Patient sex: M
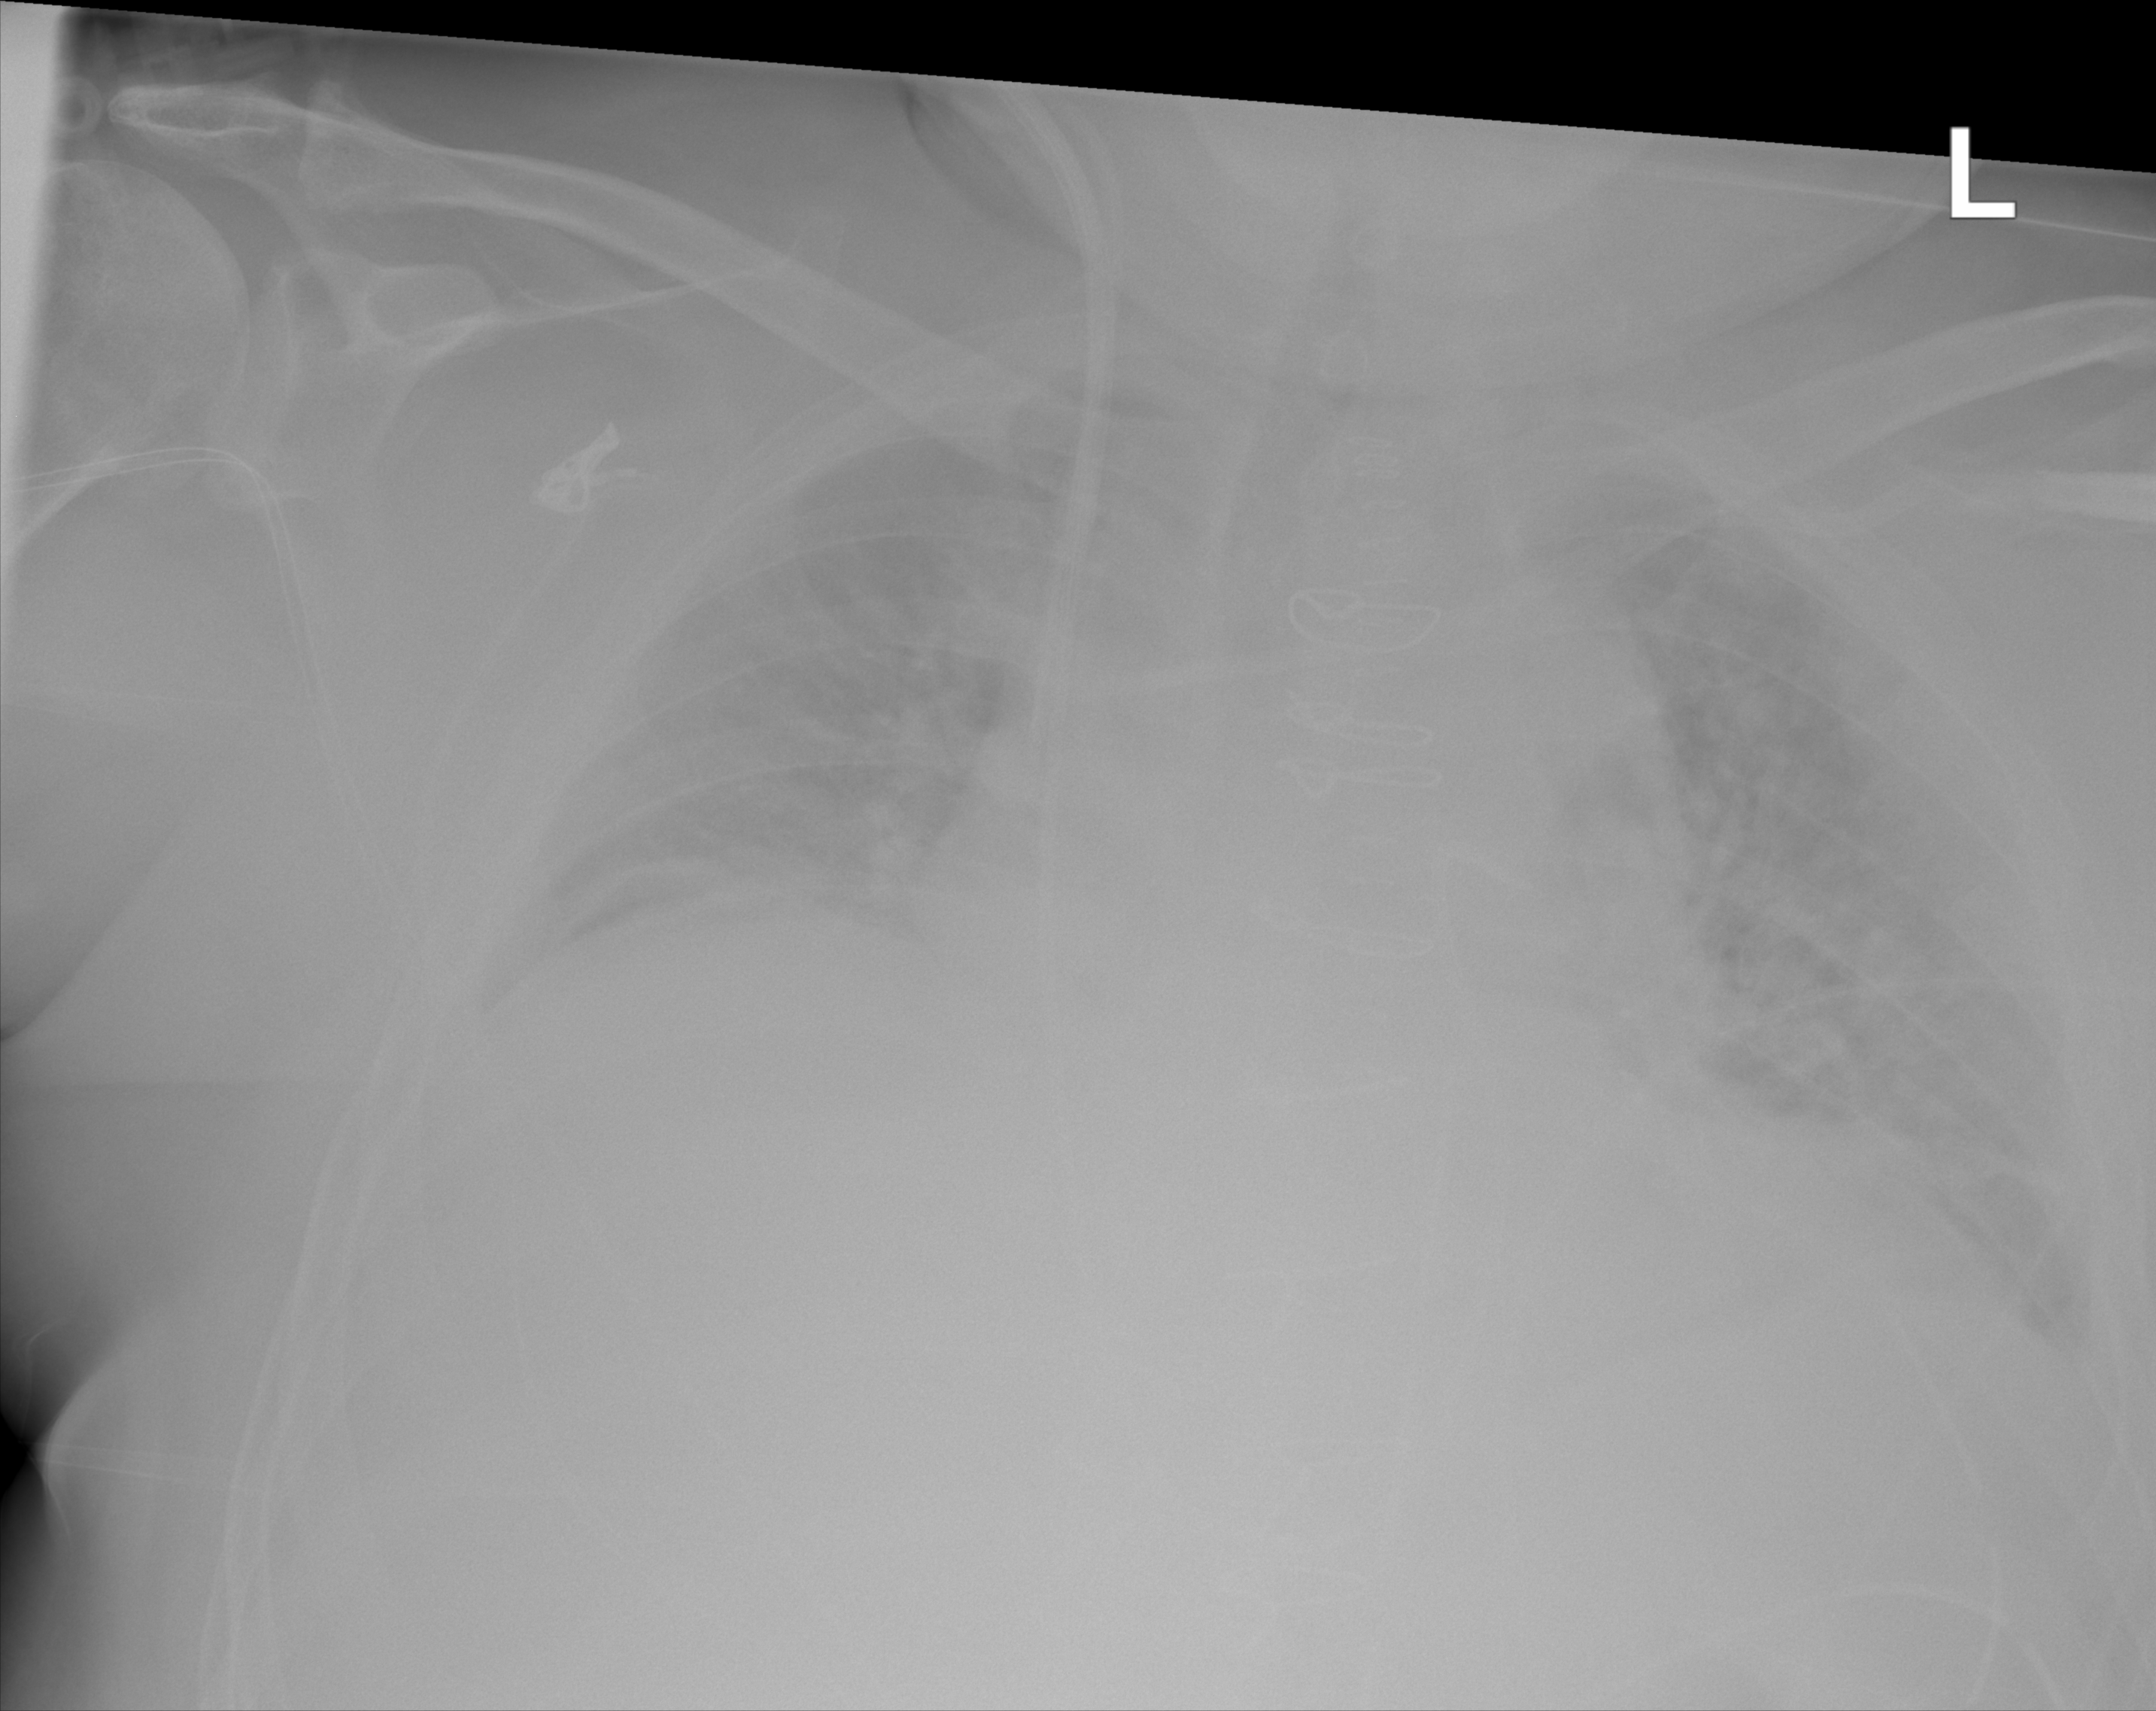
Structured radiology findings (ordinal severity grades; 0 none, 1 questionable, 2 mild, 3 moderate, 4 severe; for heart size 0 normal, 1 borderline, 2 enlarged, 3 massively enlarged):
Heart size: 1
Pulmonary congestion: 2
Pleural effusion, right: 0
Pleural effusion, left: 2
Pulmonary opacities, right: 2
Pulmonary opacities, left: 2
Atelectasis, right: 0
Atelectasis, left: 2